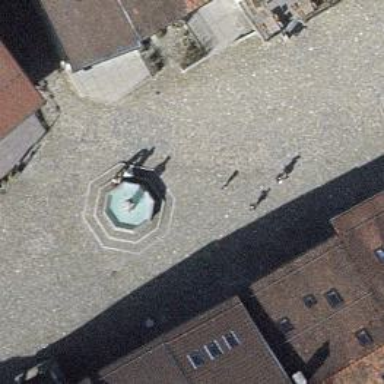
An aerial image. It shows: Beautiful fountain.